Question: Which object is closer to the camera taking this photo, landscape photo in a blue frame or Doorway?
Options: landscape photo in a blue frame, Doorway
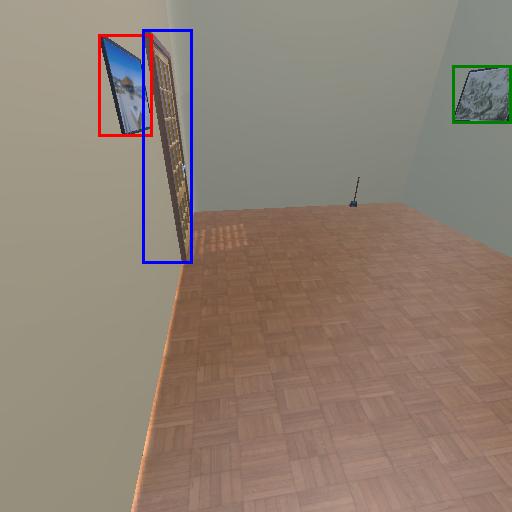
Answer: landscape photo in a blue frame